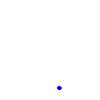
Particle: pion